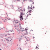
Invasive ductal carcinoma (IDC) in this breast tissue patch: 1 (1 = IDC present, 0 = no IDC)